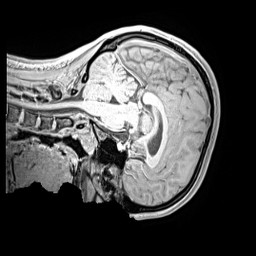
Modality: MP2RAGE
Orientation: sagittal
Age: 12
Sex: female
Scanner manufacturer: siemens
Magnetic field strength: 3 T
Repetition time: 4 s
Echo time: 0.00299 s